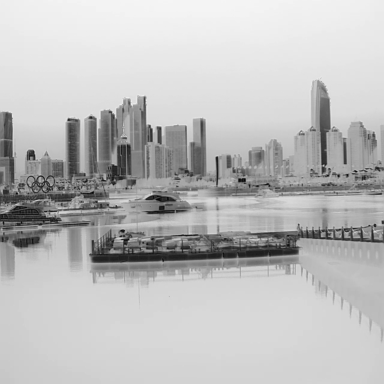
There are three canoes in the infrared image.